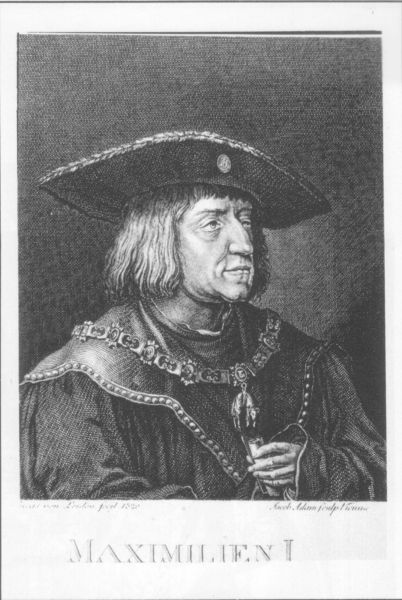
Titel: Bildnis des Maximilian I., Kaiser des Hl. Römischen Reichs deutscher Nation
Künstler: Lucas van Leyden
Institution: (Seriendruck)
Schlagwörter: dunkel, hand, mann, weiß, frankreich, frisur, grau, hut, mund, nase, profil, schwarz, alt, augen, falten, kragen, ärmel, bildnis, hals, portrait, porträt, gewand, haare, mantel, kinn, locken, schrift, papier, kette, graphik, rand, dreiviertelansicht, name, bayern, druck, radierung, stich, schwarzweiß, beschriftung, orden, eiss, schwarzw, halbprofil, anhänger, luther, gelehrter, dürer, max, maximilian, maximilian i, maximilian i., vlies, habsburger, maximilan, ordenkette, maximilien, porträt hut herrscher